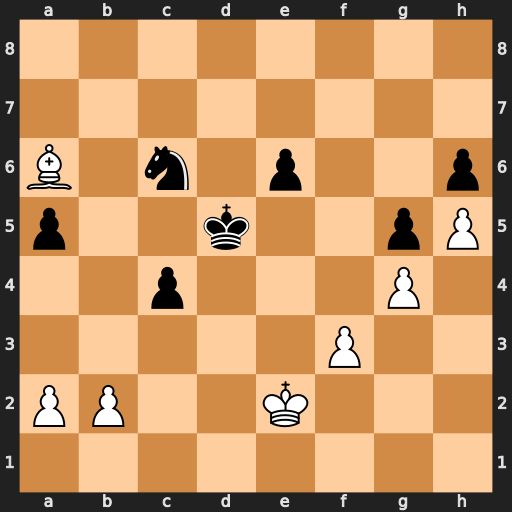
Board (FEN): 8/8/B1n1p2p/p2k2pP/2p3P1/5P2/PP2K3/8
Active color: w
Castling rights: -
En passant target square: -
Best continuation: Bb7 e5 Ke3 Kc5 Bxc6 Kxc6 Ke4